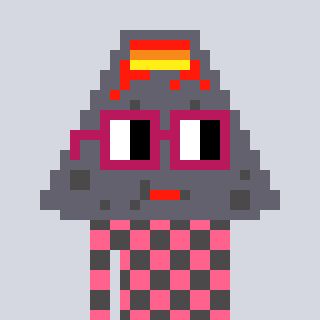
a pixel art character with square dark red glasses, a volcano-shaped head and a grayscale-colored body on a cool background